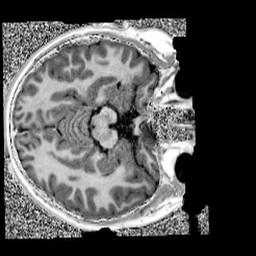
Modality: UNIT1
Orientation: axial
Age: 11
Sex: male
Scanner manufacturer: siemens
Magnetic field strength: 3 T
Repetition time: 4 s
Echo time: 0.00299 s